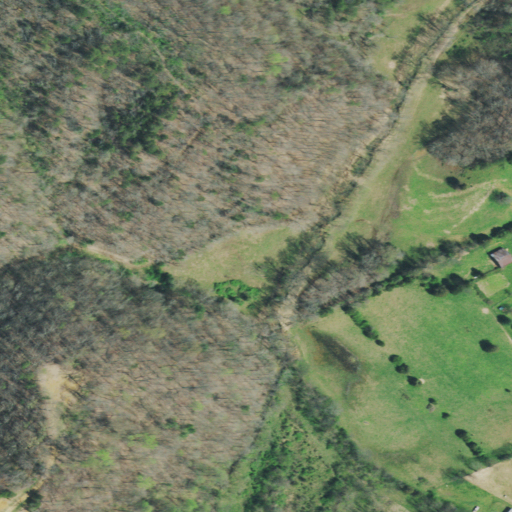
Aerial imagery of valley in Tennessee named Coon Hollow containing deciduous forest, pasture, grassland, woody wetlands, mixed forest, and open development